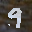
Label: 9